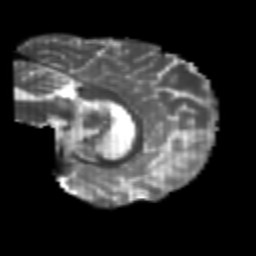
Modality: T2w
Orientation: sagittal
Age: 22
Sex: female
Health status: healthy
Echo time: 0.074 s